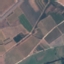
Land use / land cover class: PermanentCrop